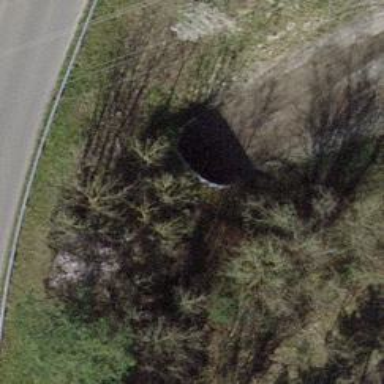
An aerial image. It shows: Track tunnel with grade1 tracktype.